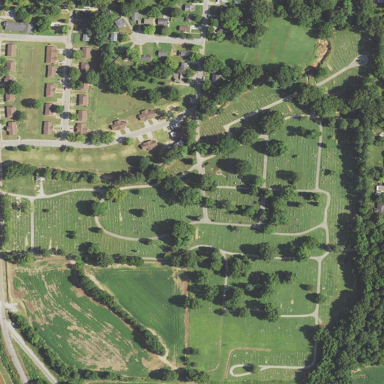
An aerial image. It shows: Cemetery.